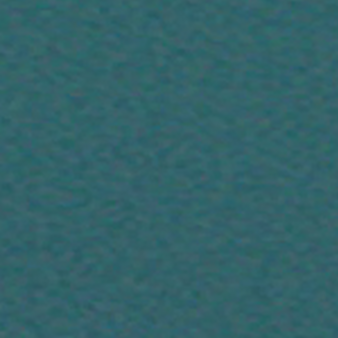
Label: other